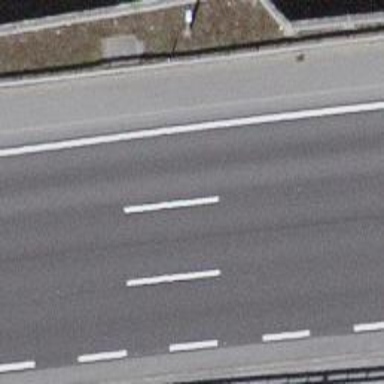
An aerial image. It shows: Asphalt motorway.